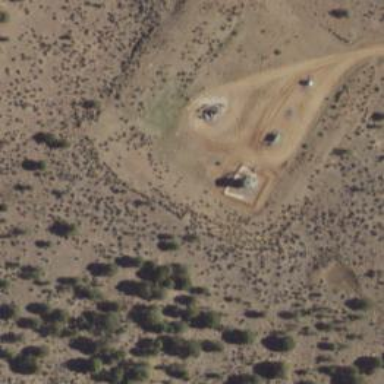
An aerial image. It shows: Storage tank with man-made structure.